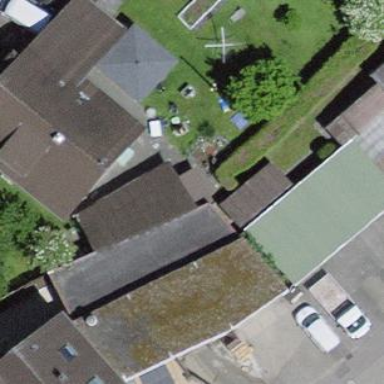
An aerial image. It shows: Garage building.